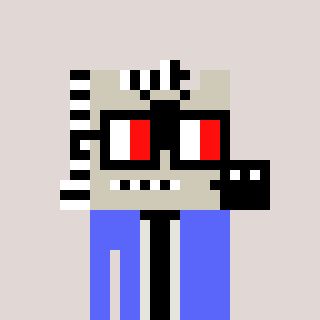
a pixel art character with square glasses with black frames and red eyes, a zebra-shaped head and a purple-colored body on a warm background